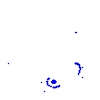
Particle: electron